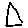
Label: triangle